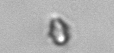
Label: Heterocapsa_rotundata